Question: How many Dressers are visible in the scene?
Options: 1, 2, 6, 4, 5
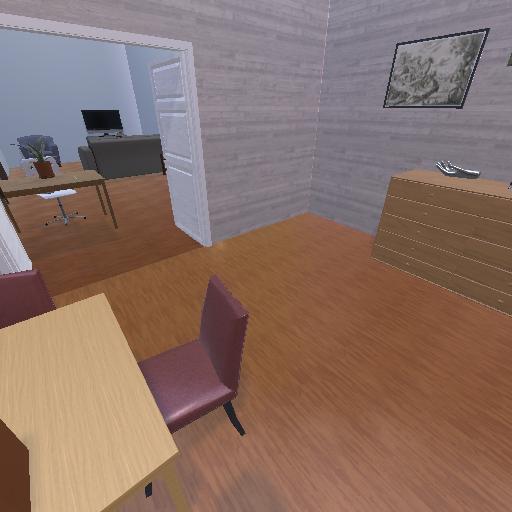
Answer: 1